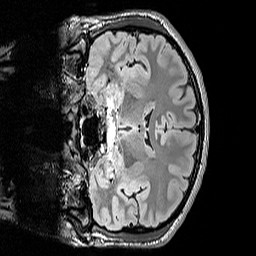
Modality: FLAIR
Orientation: coronal
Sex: male
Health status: ill
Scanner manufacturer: siemens
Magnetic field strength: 3 T
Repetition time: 5 s
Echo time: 0.388 s